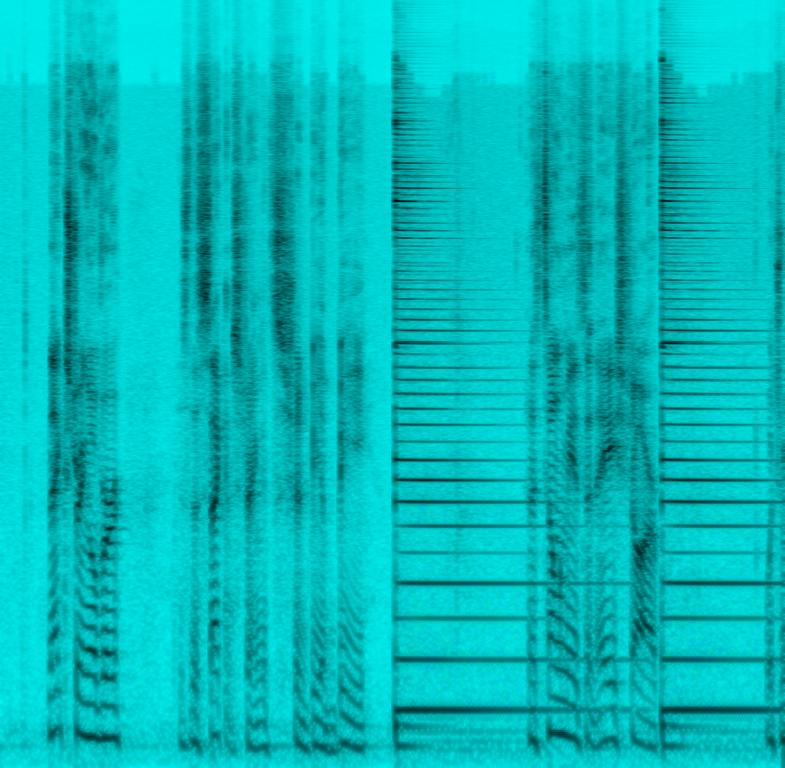
This audio is an instrumental. The tempo is medium with an acoustic guitar monotone  rhythm with a male voice giving instructions. The notes went from low to high. This clip is instructional audio on how to tune a guitar.